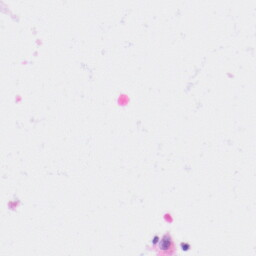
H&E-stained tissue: Kidney